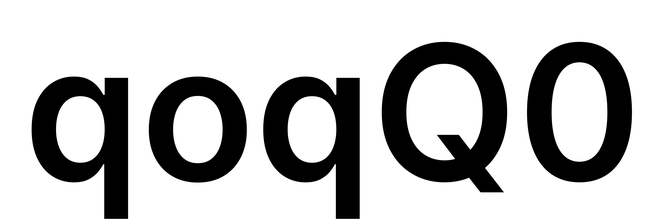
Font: Inter_SemiBold